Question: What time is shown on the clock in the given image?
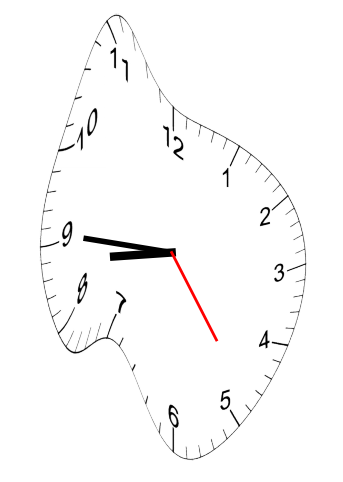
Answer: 08:45:24